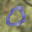
Label: 0